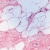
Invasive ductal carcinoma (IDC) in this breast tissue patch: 0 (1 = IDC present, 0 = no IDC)